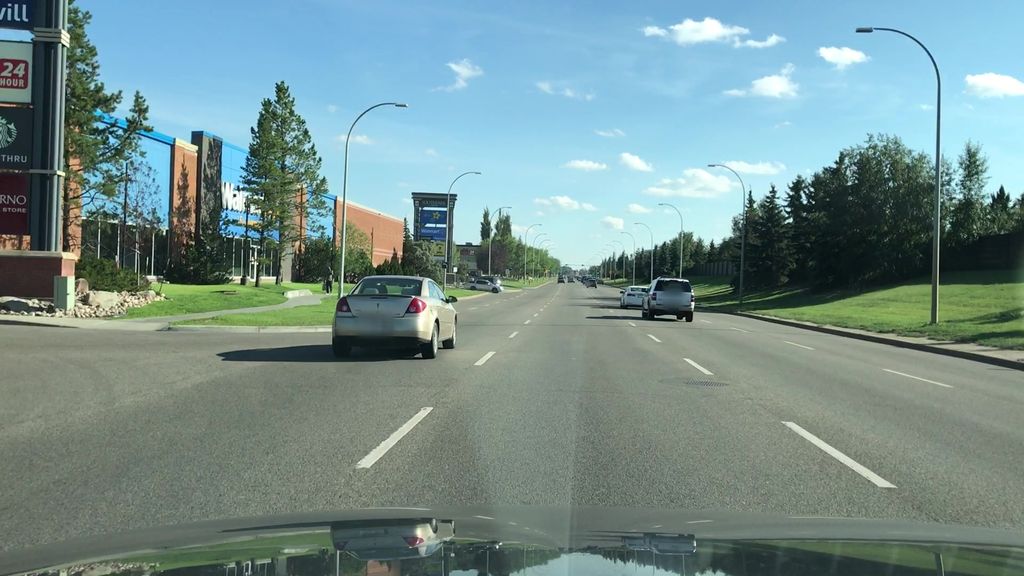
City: edmonton